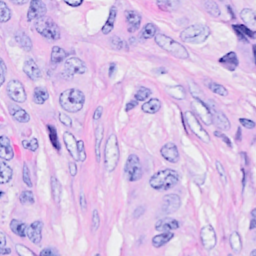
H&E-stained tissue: Breast